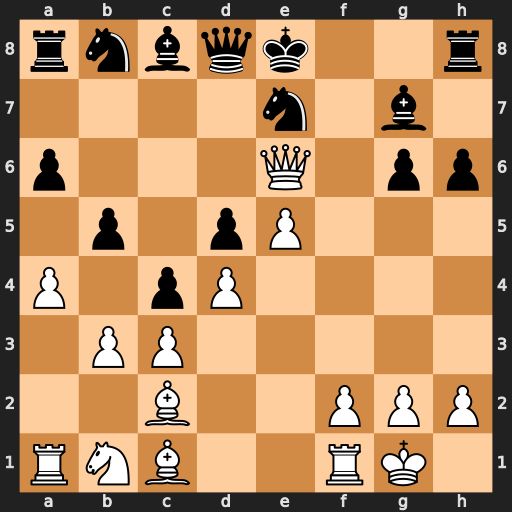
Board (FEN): rnbqk2r/4n1b1/p3Q1pp/1p1pP3/P1pP4/1PP5/2B2PPP/RNB2RK1
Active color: w
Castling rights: kq
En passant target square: -
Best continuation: Bxg6+ Kf8 Qf7#